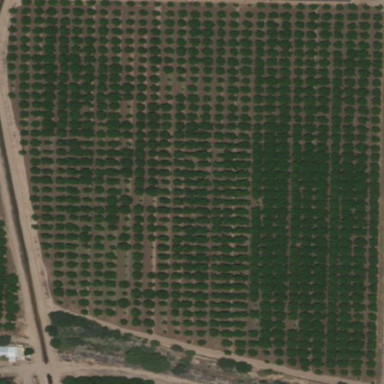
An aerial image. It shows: Orchard.